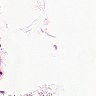
Metastatic tissue present: no